Interaction volume radius: 5 \u00c5
Interaction volume height: 15 \u00c5
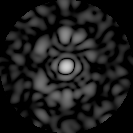
Disorder parameter: 0.6707